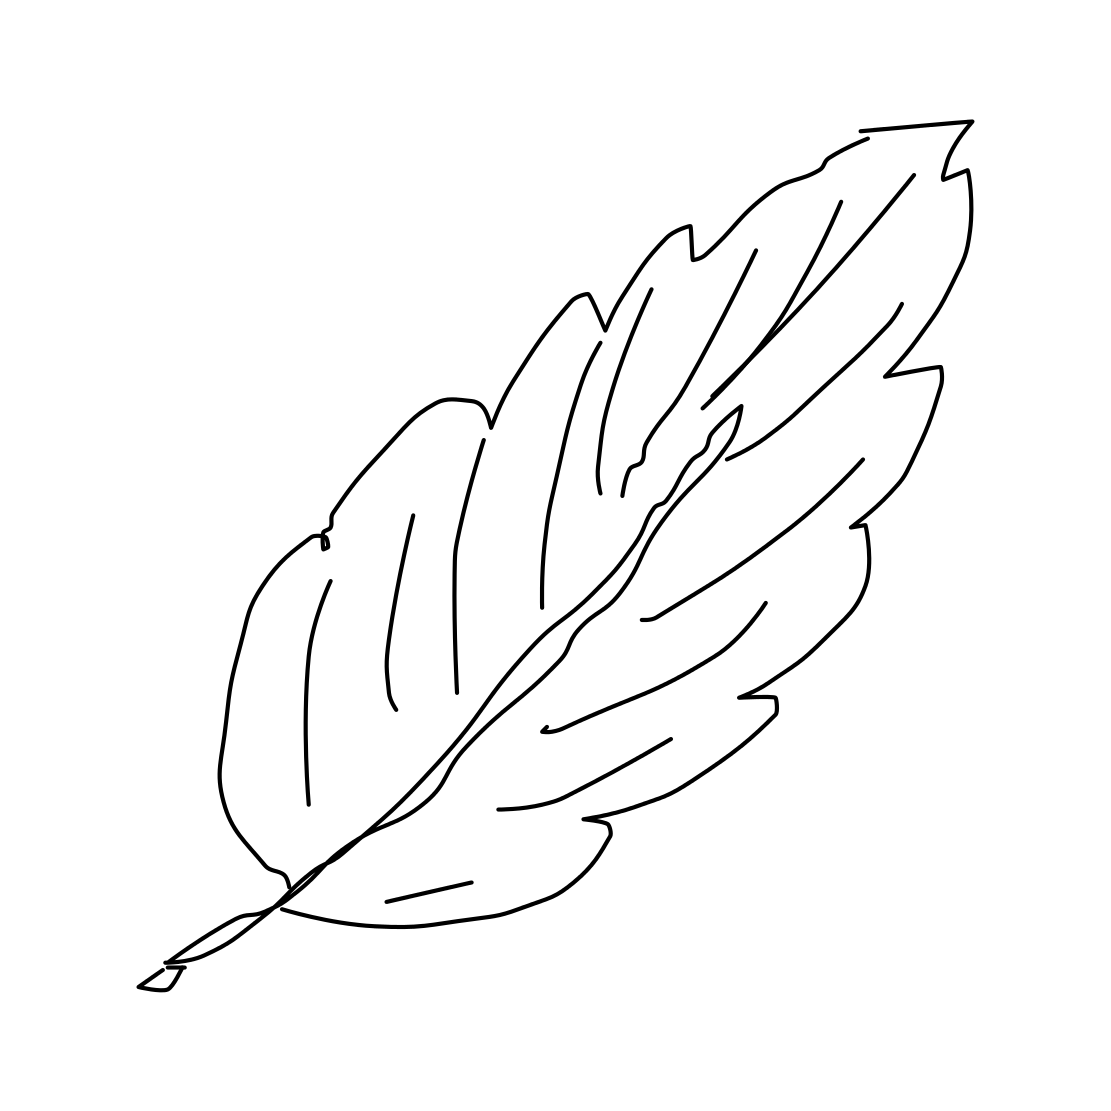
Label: feather